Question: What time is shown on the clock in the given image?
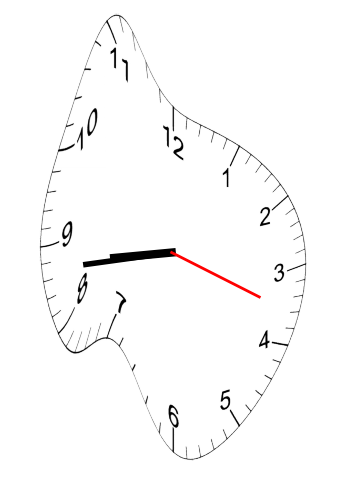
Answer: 08:43:18